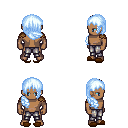
a pixel art fantasy rpg character, male body template, human, dark skin, leather shoulder armor, metal pants, white cyan right-swept hairstyle, brown slippers, four views (front, back, left, right), 2x2 character sprite sheet, small pixel art, hard edges, no anti-aliasing